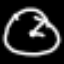
Label: clock